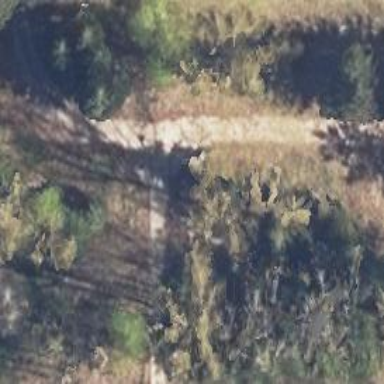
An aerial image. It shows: Concrete driveway designated as service road.